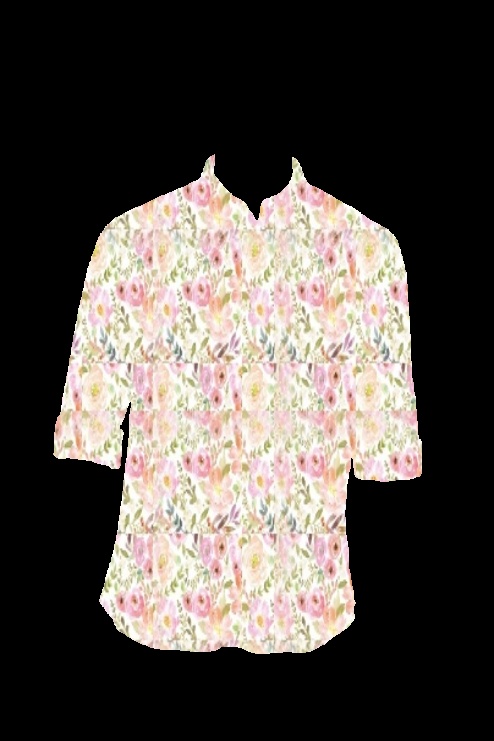
pink multi floral tee